Question: I am getting an icon shown in the figure on the google Maps. Now i have the confusion how to show the current location on the maps with marker whenever a user clicks on the current Location icon the google maps.
After placing this code i got the icon on the google maps
'''
Map.setMyLocationEnabled(true);
'''

On the top-right google map is showing the current location icon, Now my confusion is how to handle this event to show my current location on the google maps.
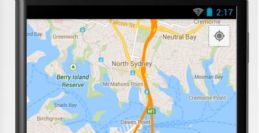
Answer: use 'setOnMyLocationButtonClickListener()' and override
'''
@Override
public boolean onMyLocationButtonClick(){
return false;
}
'''
returning false does the default behavior